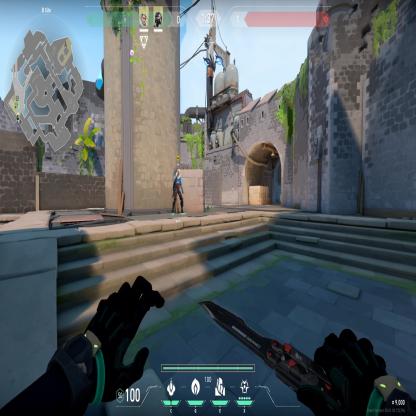
Label: teammate